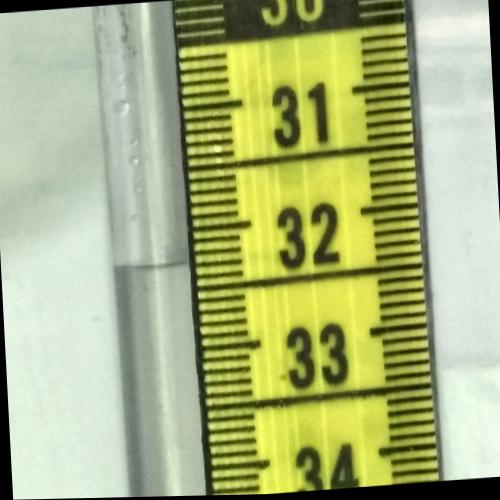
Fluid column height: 32.3 cm